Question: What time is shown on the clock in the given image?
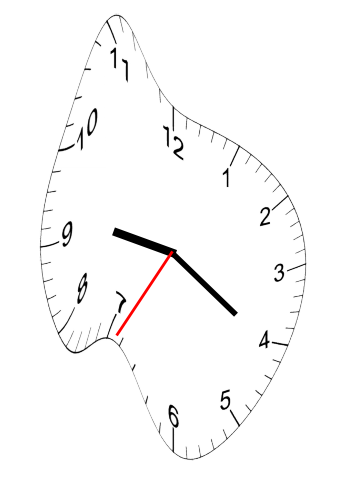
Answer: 09:20:35